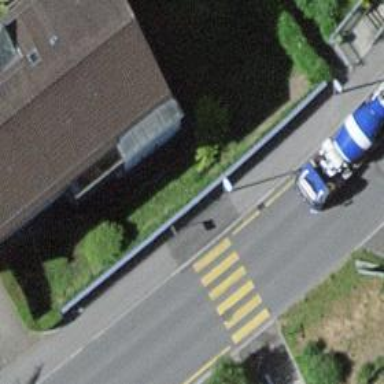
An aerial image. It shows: Footway with zebra crossing.